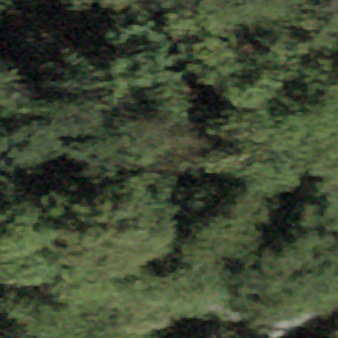
Label: other